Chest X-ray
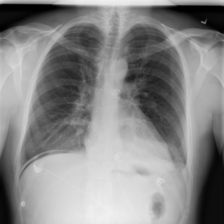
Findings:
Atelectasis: negative
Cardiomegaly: negative
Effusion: positive
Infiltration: negative
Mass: negative
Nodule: negative
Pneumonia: negative
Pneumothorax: negative
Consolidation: negative
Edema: negative
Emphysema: negative
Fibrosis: negative
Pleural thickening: negative
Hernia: negative